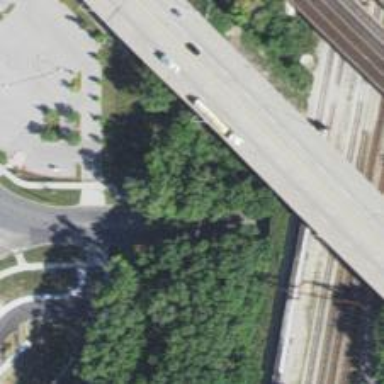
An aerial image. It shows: Abandoned railroad bridge.